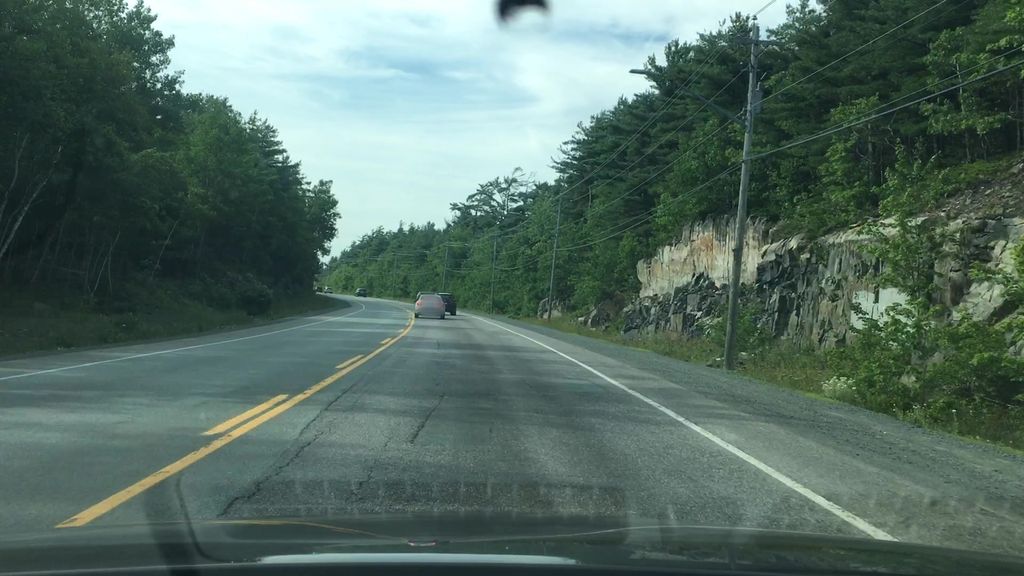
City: halifax